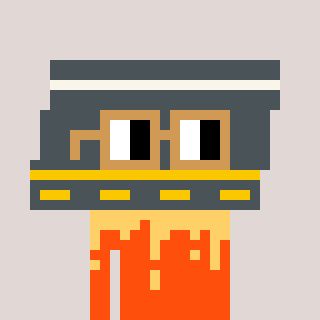
a pixel art character with square brown glasses, a road-shaped head and a orange-colored body on a warm background